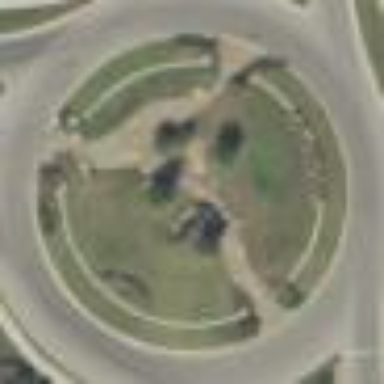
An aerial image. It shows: Paved residential road leading to roundabout.